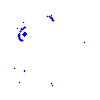
Particle: proton